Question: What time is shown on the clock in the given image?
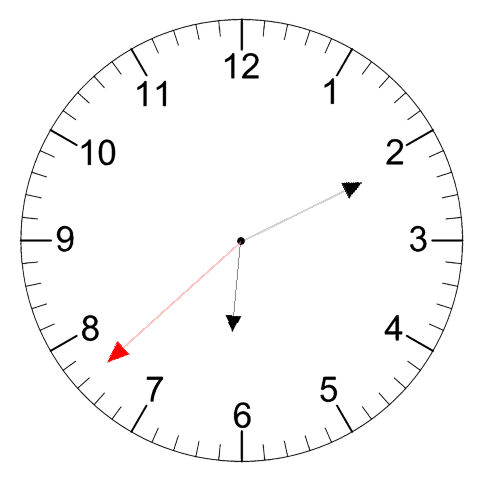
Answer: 06:10:38